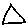
Label: triangle